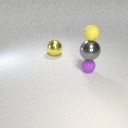
small purple rubber sphere below small yellow rubber sphere